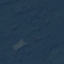
Label: Forest